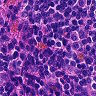
Metastatic tissue present: no